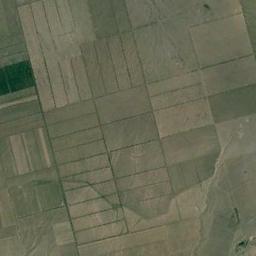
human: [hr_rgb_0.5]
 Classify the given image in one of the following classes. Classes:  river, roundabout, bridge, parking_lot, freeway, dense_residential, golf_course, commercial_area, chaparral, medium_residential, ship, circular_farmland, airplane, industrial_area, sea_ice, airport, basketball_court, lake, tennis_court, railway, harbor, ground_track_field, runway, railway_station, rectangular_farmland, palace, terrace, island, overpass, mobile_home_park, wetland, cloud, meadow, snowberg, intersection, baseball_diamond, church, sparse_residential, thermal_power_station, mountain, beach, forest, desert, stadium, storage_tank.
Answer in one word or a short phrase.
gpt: rectangular_farmland